Field crop: maize
Growth stage: 1
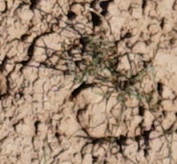
Species: lolium